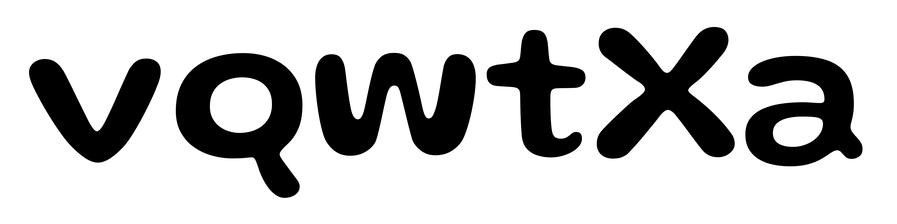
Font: Gluten_Medium